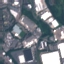
Label: Industrial